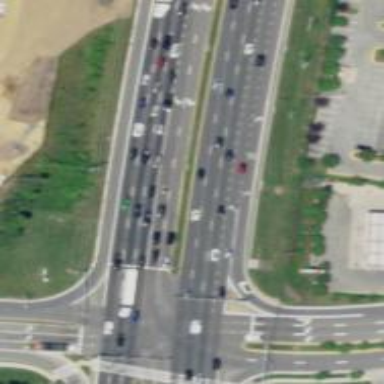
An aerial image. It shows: This image shows trunk highway that functions as expressway.